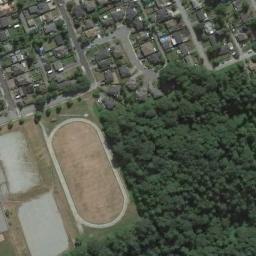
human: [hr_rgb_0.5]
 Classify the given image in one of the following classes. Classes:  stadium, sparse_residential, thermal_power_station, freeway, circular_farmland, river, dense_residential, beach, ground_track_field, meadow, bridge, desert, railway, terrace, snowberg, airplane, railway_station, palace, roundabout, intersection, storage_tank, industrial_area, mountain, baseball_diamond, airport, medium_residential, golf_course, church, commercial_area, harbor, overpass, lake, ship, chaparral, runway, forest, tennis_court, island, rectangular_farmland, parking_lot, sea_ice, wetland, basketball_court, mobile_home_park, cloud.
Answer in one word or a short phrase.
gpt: ground_track_field